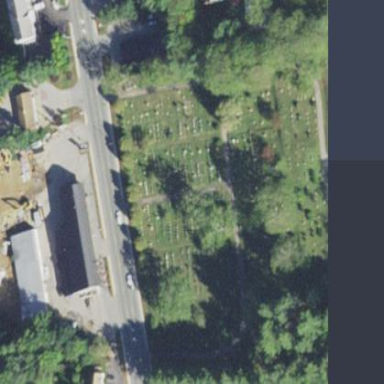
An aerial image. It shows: Cemetery.